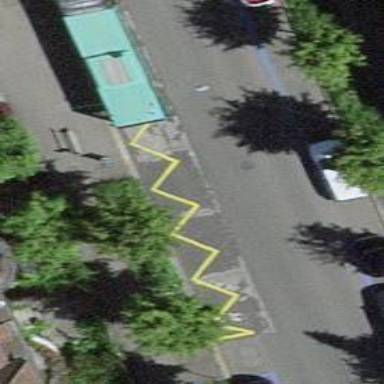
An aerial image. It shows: Bus stop with designated public transport stop position.